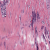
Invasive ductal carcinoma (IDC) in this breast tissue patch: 1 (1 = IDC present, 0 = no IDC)